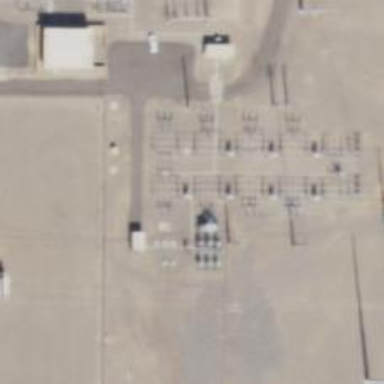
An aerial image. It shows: Switch used for power control.